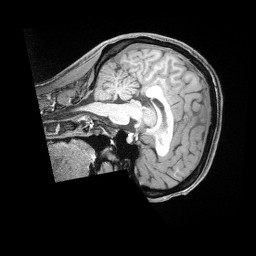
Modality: T1w
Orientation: sagittal
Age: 36
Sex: female
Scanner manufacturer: siemens
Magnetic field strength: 3 T
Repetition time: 2 s
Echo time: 0.00211 s